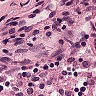
Metastatic tissue present: no